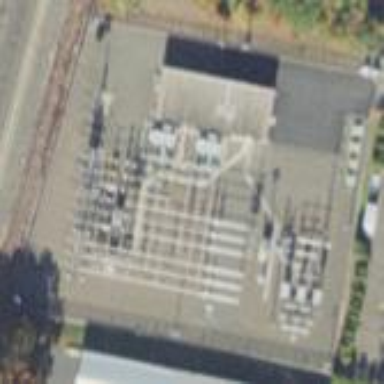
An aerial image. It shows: Distribution level power substation.